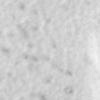
Label: no_change